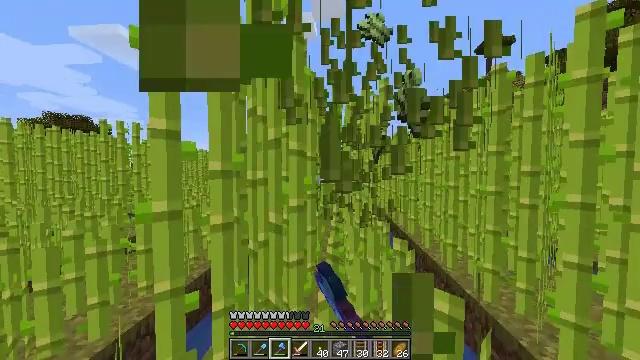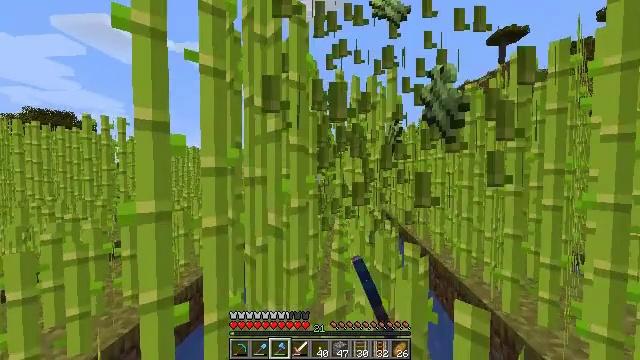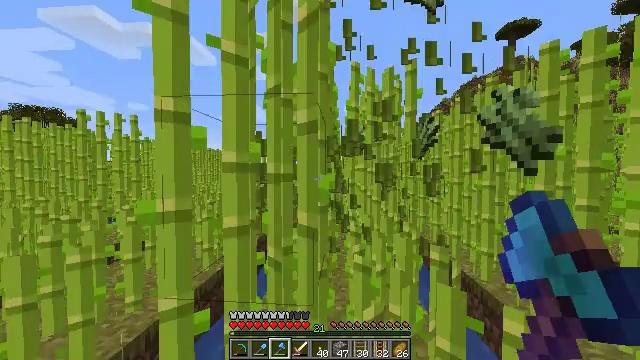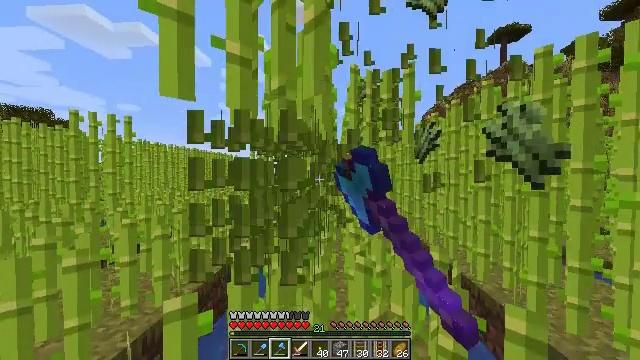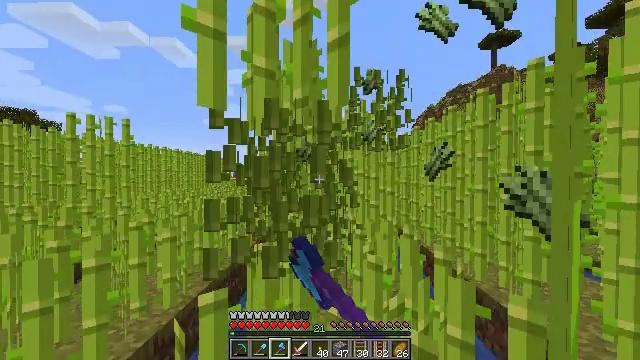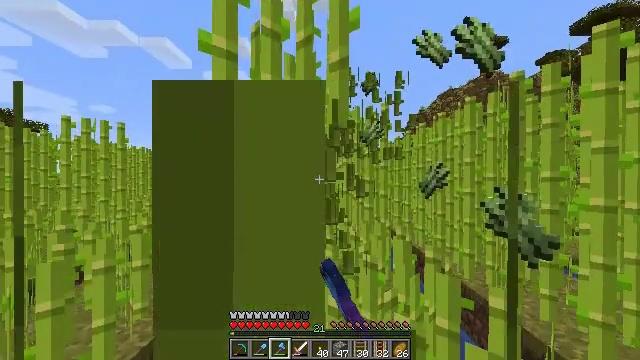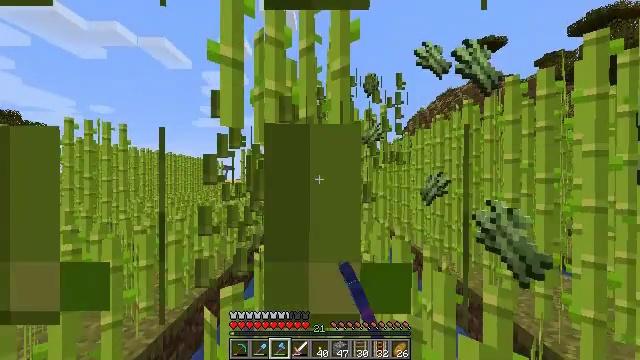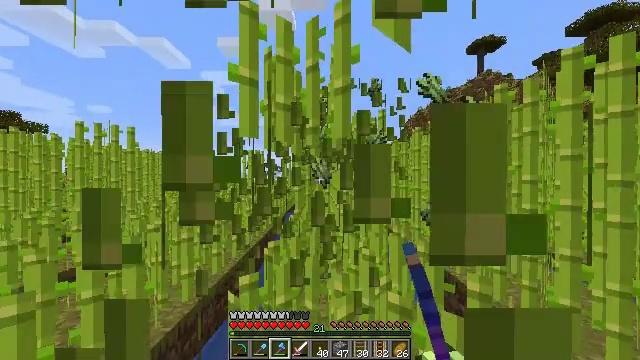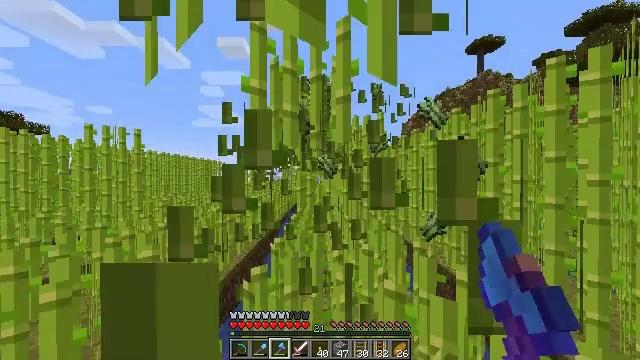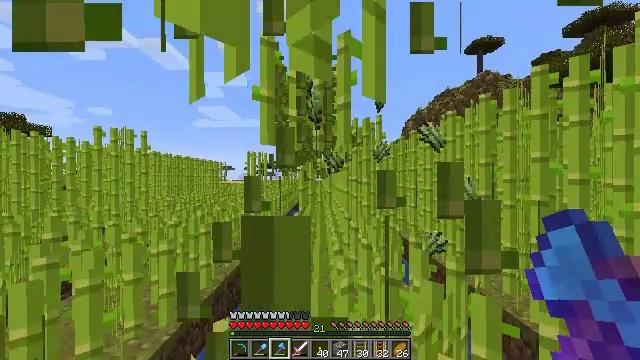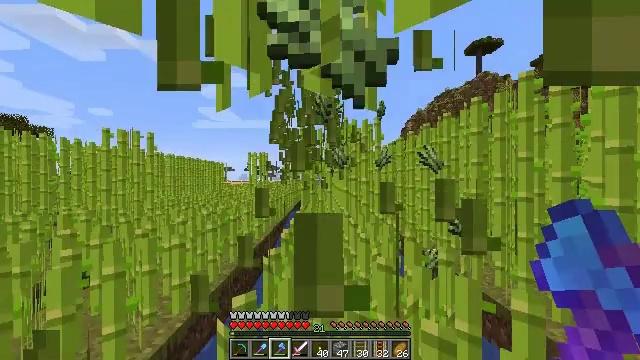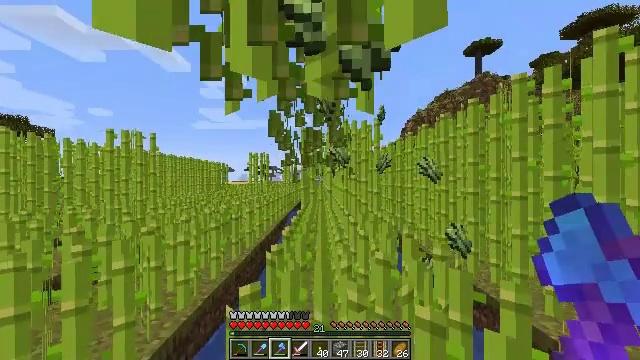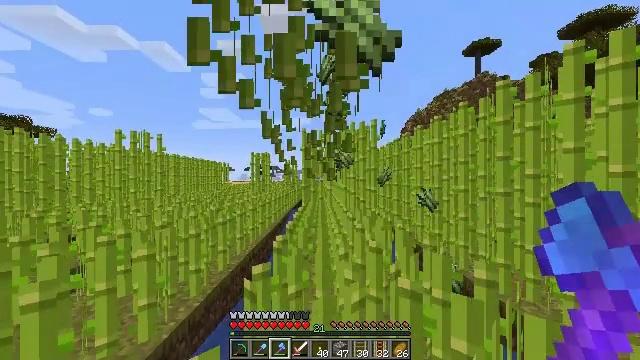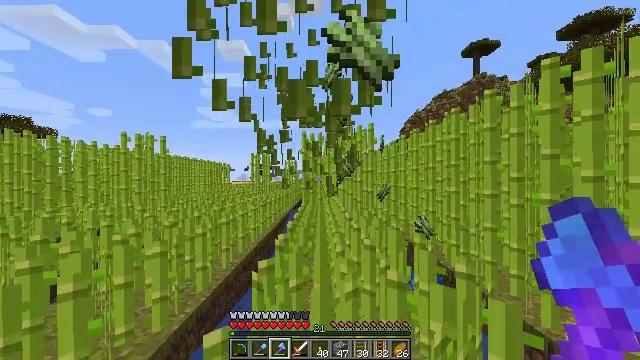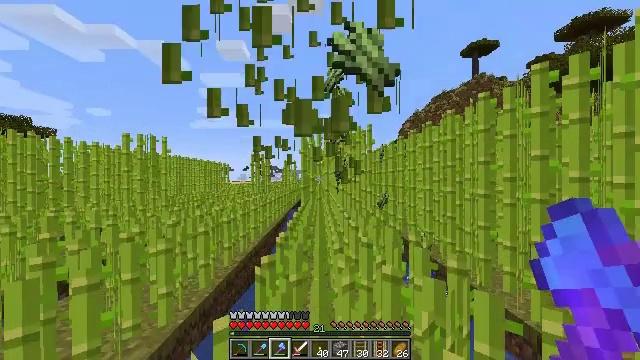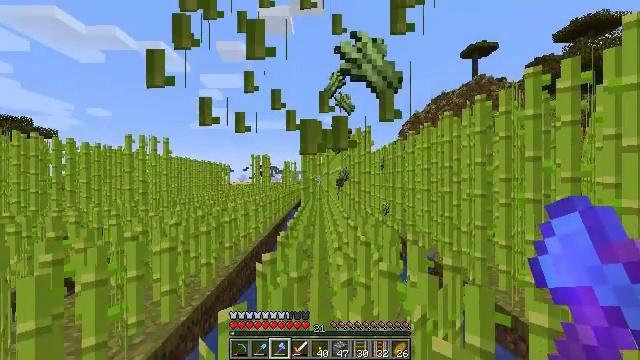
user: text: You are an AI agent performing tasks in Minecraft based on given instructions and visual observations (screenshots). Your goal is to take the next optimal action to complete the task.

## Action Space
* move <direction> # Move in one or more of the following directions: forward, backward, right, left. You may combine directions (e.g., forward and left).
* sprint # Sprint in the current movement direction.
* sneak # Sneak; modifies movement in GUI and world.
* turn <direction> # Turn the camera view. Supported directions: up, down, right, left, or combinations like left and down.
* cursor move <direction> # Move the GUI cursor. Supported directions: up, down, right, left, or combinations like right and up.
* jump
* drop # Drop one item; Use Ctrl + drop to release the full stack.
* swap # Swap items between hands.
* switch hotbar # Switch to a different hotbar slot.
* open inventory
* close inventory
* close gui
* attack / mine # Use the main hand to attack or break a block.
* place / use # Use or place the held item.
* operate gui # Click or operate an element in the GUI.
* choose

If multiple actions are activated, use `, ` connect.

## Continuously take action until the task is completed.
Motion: motion action
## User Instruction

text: Break the sugar cane.
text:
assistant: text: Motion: move left, attack / mine
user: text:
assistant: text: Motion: move left, attack / mine
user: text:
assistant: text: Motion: move back and move left, turn right, attack / mine
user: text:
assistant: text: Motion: move back, turn right, attack / mine
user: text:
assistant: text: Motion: move back, turn right, attack / mine
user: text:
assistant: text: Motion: move back, attack / mine
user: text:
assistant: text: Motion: move back, attack / mine
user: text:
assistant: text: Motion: move back, attack / mine
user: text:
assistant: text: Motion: move back, attack / mine
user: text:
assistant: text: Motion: move back, attack / mine
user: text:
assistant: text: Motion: move back, attack / mine
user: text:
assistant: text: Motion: move back, attack / mine
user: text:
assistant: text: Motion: move back, attack / mine
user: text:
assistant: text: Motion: attack / mine
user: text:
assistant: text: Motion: move forward, attack / mine
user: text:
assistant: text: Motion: move forward, attack / mine
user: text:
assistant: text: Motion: move forward, attack / mine
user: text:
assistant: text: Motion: move forward, attack / mine
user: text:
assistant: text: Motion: move forward, attack / mine
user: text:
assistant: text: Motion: move forward, attack / mine
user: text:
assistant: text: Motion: move forward, attack / mine
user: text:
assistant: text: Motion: move forward, attack / mine
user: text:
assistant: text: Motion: move forward, attack / mine
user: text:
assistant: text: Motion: move forward, attack / mine
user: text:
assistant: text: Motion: move forward, turn right, attack / mine
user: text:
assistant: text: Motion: move forward and move right, turn right, attack / mine
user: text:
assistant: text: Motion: move forward and move right, attack / mine
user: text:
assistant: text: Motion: move forward and move right, attack / mine
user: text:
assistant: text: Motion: move forward, turn left, attack / mine
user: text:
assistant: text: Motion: move forward, turn left, attack / mine